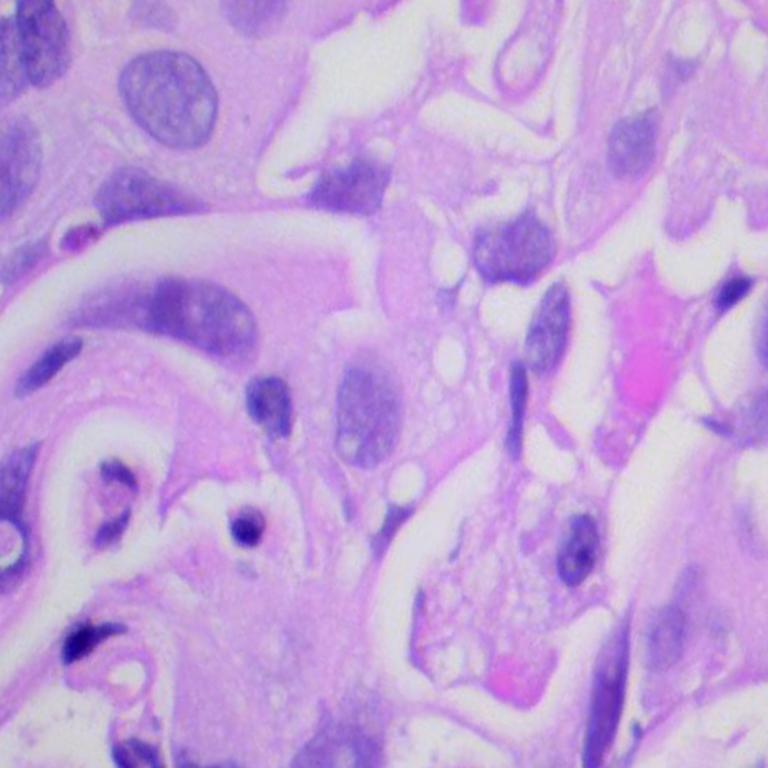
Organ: lung
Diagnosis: adenocarcinomas